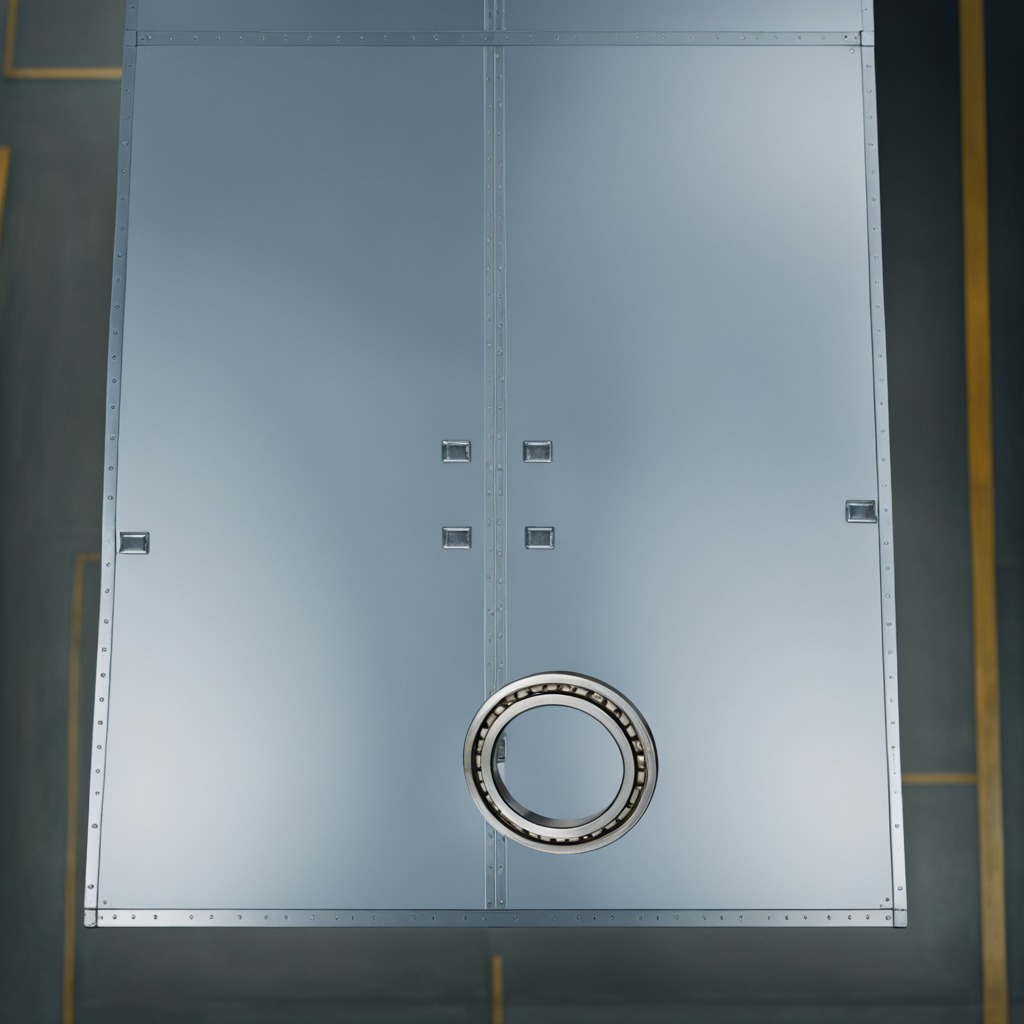
A metal ball bearing is lying on a toolbox surface in an airplane hangar workshop.